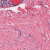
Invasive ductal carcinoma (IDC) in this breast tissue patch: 1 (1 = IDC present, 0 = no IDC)